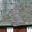
Label: 1